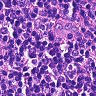
Metastatic tissue present: no